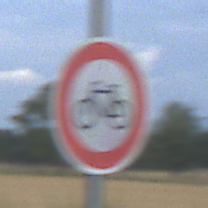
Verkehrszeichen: VerbotRadverkehr
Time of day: MorningAfternoon
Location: Outdoor (Nature)
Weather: PartlyCloudy
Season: NotSpecified
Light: Natural